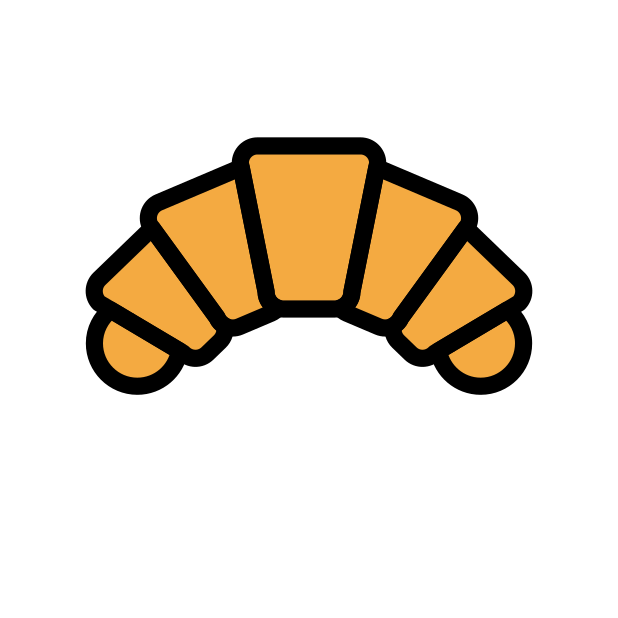
Emoji: 🥐
Name: croissant
Unicode: 0x1f950